Question: I'm working on an app that uses Google Drive as a backend. I've run through the DrEdit example and I'm having issues with the authorization. I get to the point where I get a 'UserRecoverableAuthException' and use it to post a notification that the user has to do something. The problem is that nothing seems to happen when I click that notification.
I say nothing 'appears' to happen because it looks like Google Play is launching to handle it, it's just invisible. If I hit the app switch button I can see the Google Play services tile with a translucent background, but the user never sees the auth screen.

Is there something I'm missing? I have a project in that APIs console configured with drive access and the keys for both my release and develop builds added.
Here's the code I'm using for the notification. It's pretty much exactly what's in the DrEdit sample (which also has the same problem).
'''
try {
GoogleAccountCredential credential =
GoogleAccountCredential.usingOAuth2(mContext, DriveScopes.DRIVE_FILE);
credential.setSelectedAccountName(mAccount.name);
// Trying to get a token right away to see if we are authorized
credential.getToken();
mService = new Drive.Builder(AndroidHttp.newCompatibleTransport(),
new GsonFactory(), credential).build();
} catch (UserRecoverableAuthException e) {
Log.e("Failed to get token");
// If the exception is User Recoverable, we display a notification that will trigger the
// intent to fix the issue.
Log.e("Notifying with intent: " + e.getIntent().toString());
NotificationManager notificationManager = (NotificationManager) mContext
.getSystemService(Context.NOTIFICATION_SERVICE);
Intent authorizationIntent = e.getIntent();
authorizationIntent.addFlags(Intent.FLAG_ACTIVITY_NEW_TASK).addFlags(
Intent.FLAG_FROM_BACKGROUND);
PendingIntent pendingIntent = PendingIntent.getActivity(mContext, 0,
authorizationIntent, 0);
Notification notification = new Notification.Builder(mContext)
.setSmallIcon(android.R.drawable.ic_dialog_alert)
.setTicker("Permission requested")
.setContentTitle("Permission requested")
.setContentText("for account " + mAccount.name)
.setContentIntent(pendingIntent).setAutoCancel(true).build();
notificationManager.notify(0, notification);
} catch (Exception e) {
e.printStackTrace();
}
'''
## Edit:
I just wanted to clarify that I do have a Google APIs project setup with access to the Drive API (was initially Drive SDK, but I fixed that) and my debug key for my app fetched with 'keytool -exportcert -alias androiddebugkey -keystore ~/.android/debug.keystore -list -v'. Still no luck.
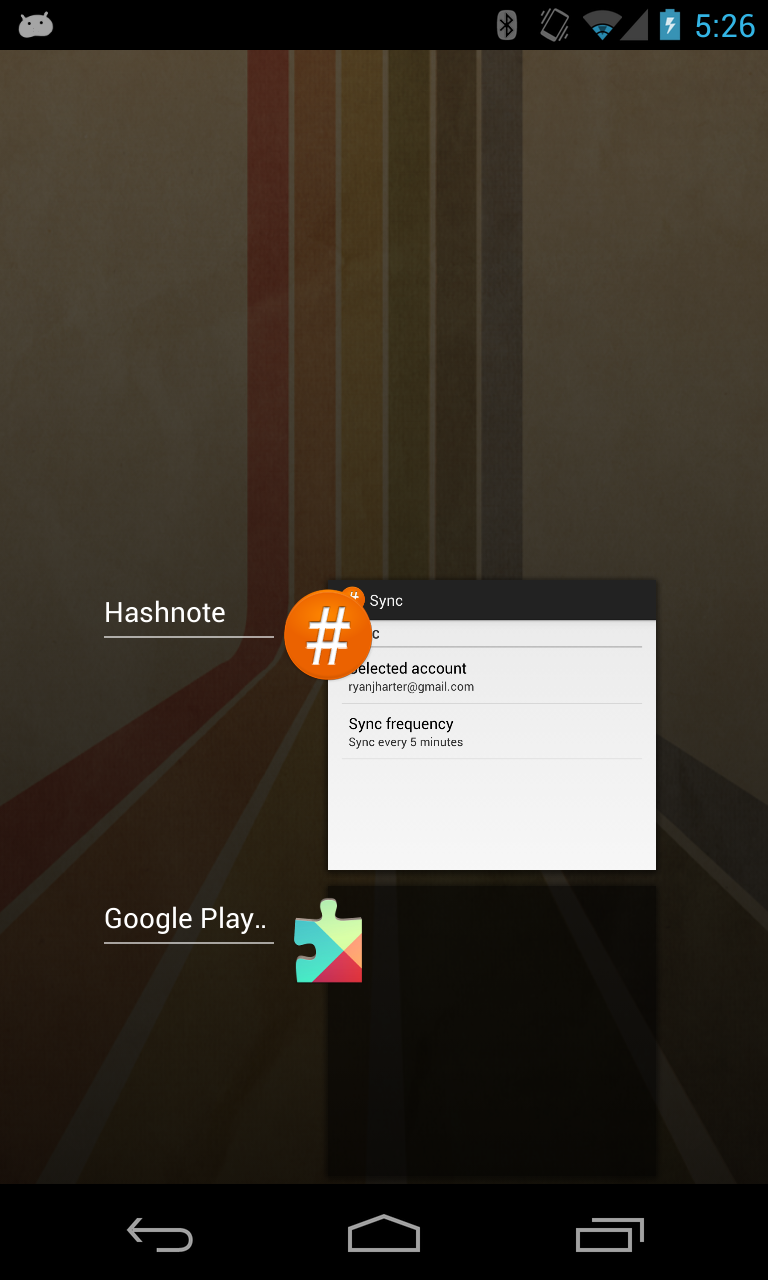
Answer: I've finally figured this one out. It looks like the docs and sample are a bit outdated, because just having 'DriveScopes.DRIVE_FILE' for the scope isn't enough, it needs to be prepended with '"oauth:"'.
Here's my code:
'''
try {
// Trying to get a token right away to see if we are authorized
GoogleAuthUtil.getTokenWithNotification(mContext, mAccount.name,
"oauth2:" + DriveScopes.DRIVE_FILE, null, mAuthority, mSyncBundle);
} catch (UserRecoverableNotifiedException e) {
Log.e("Failed to get token but notified user");
return null;
} catch (Exception e) {
Log.e("Failed to get token", e);
return null;
}
try {
GoogleAccountCredential credential =
GoogleAccountCredential.usingOAuth2(mContext, DriveScopes.DRIVE_FILE);
credential.setSelectedAccountName(mAccount.name);
...
'''
I also decided to switch to 'GoogleAuthUtil.getTokenWithNotification' to let the library handle the notification for me and restart the sync adapter when it's complete.